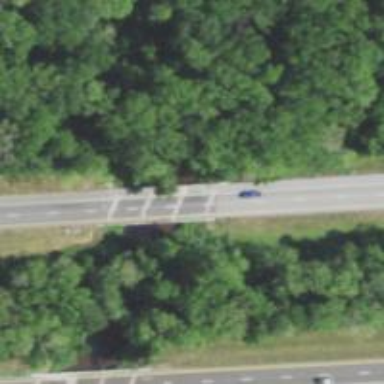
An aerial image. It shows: This image shows trunk highway that functions as expressway.